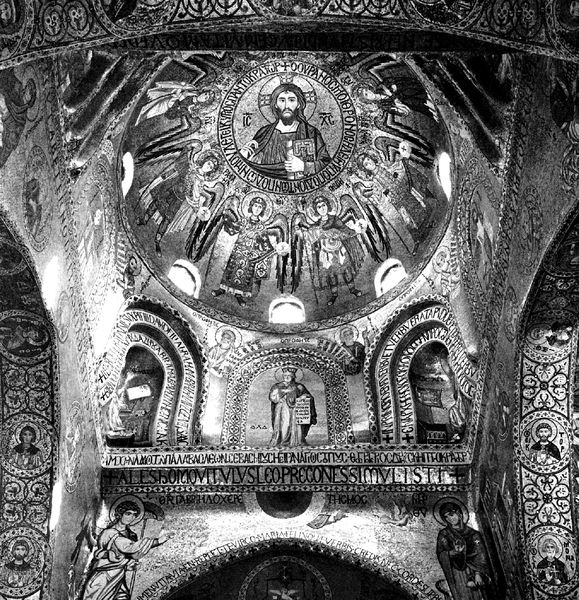
Titel: Capella Palatina in Palermo
Standort: Palermo, Capella Palatina (EU - I)
Schlagwörter: weiß, menschen, fenster, mitte, schwarz, zeichnung, malerei, architektur, stein, kirche, decke, rund, engel, schrift, figuren, kuppel, inschrift, foto, bögen, gewölbe, schwarz-weiß, mosaik, kathedrale, heiligenschein, christus, jesus, rundbögen, romanik, heilige, deckengemälde, fresko, nischen, wölbung, latein, vierung, orthodox, buh